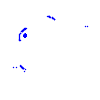
Particle: proton